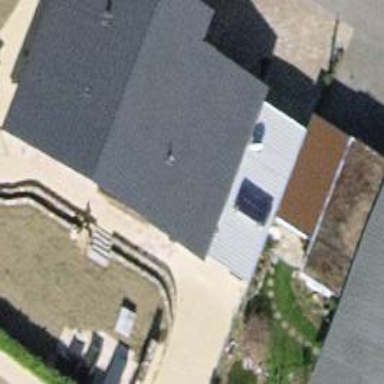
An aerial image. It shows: Gabled roofed house.